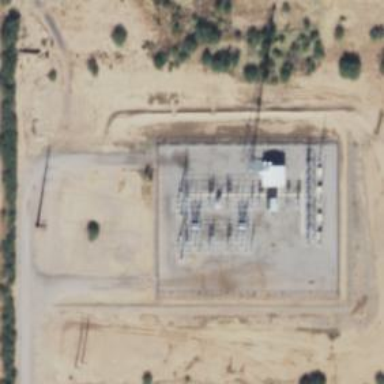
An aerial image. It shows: Switch used for power control.